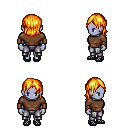
a pixel art fantasy rpg character, female body template, dark elf, purple skin, brown long-sleeve shirt, metal pants, light blonde long bangs hairstyle, leather bracers, ghillies, four views (front, back, left, right), 2x2 character sprite sheet, small pixel art, hard edges, no anti-aliasing